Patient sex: M
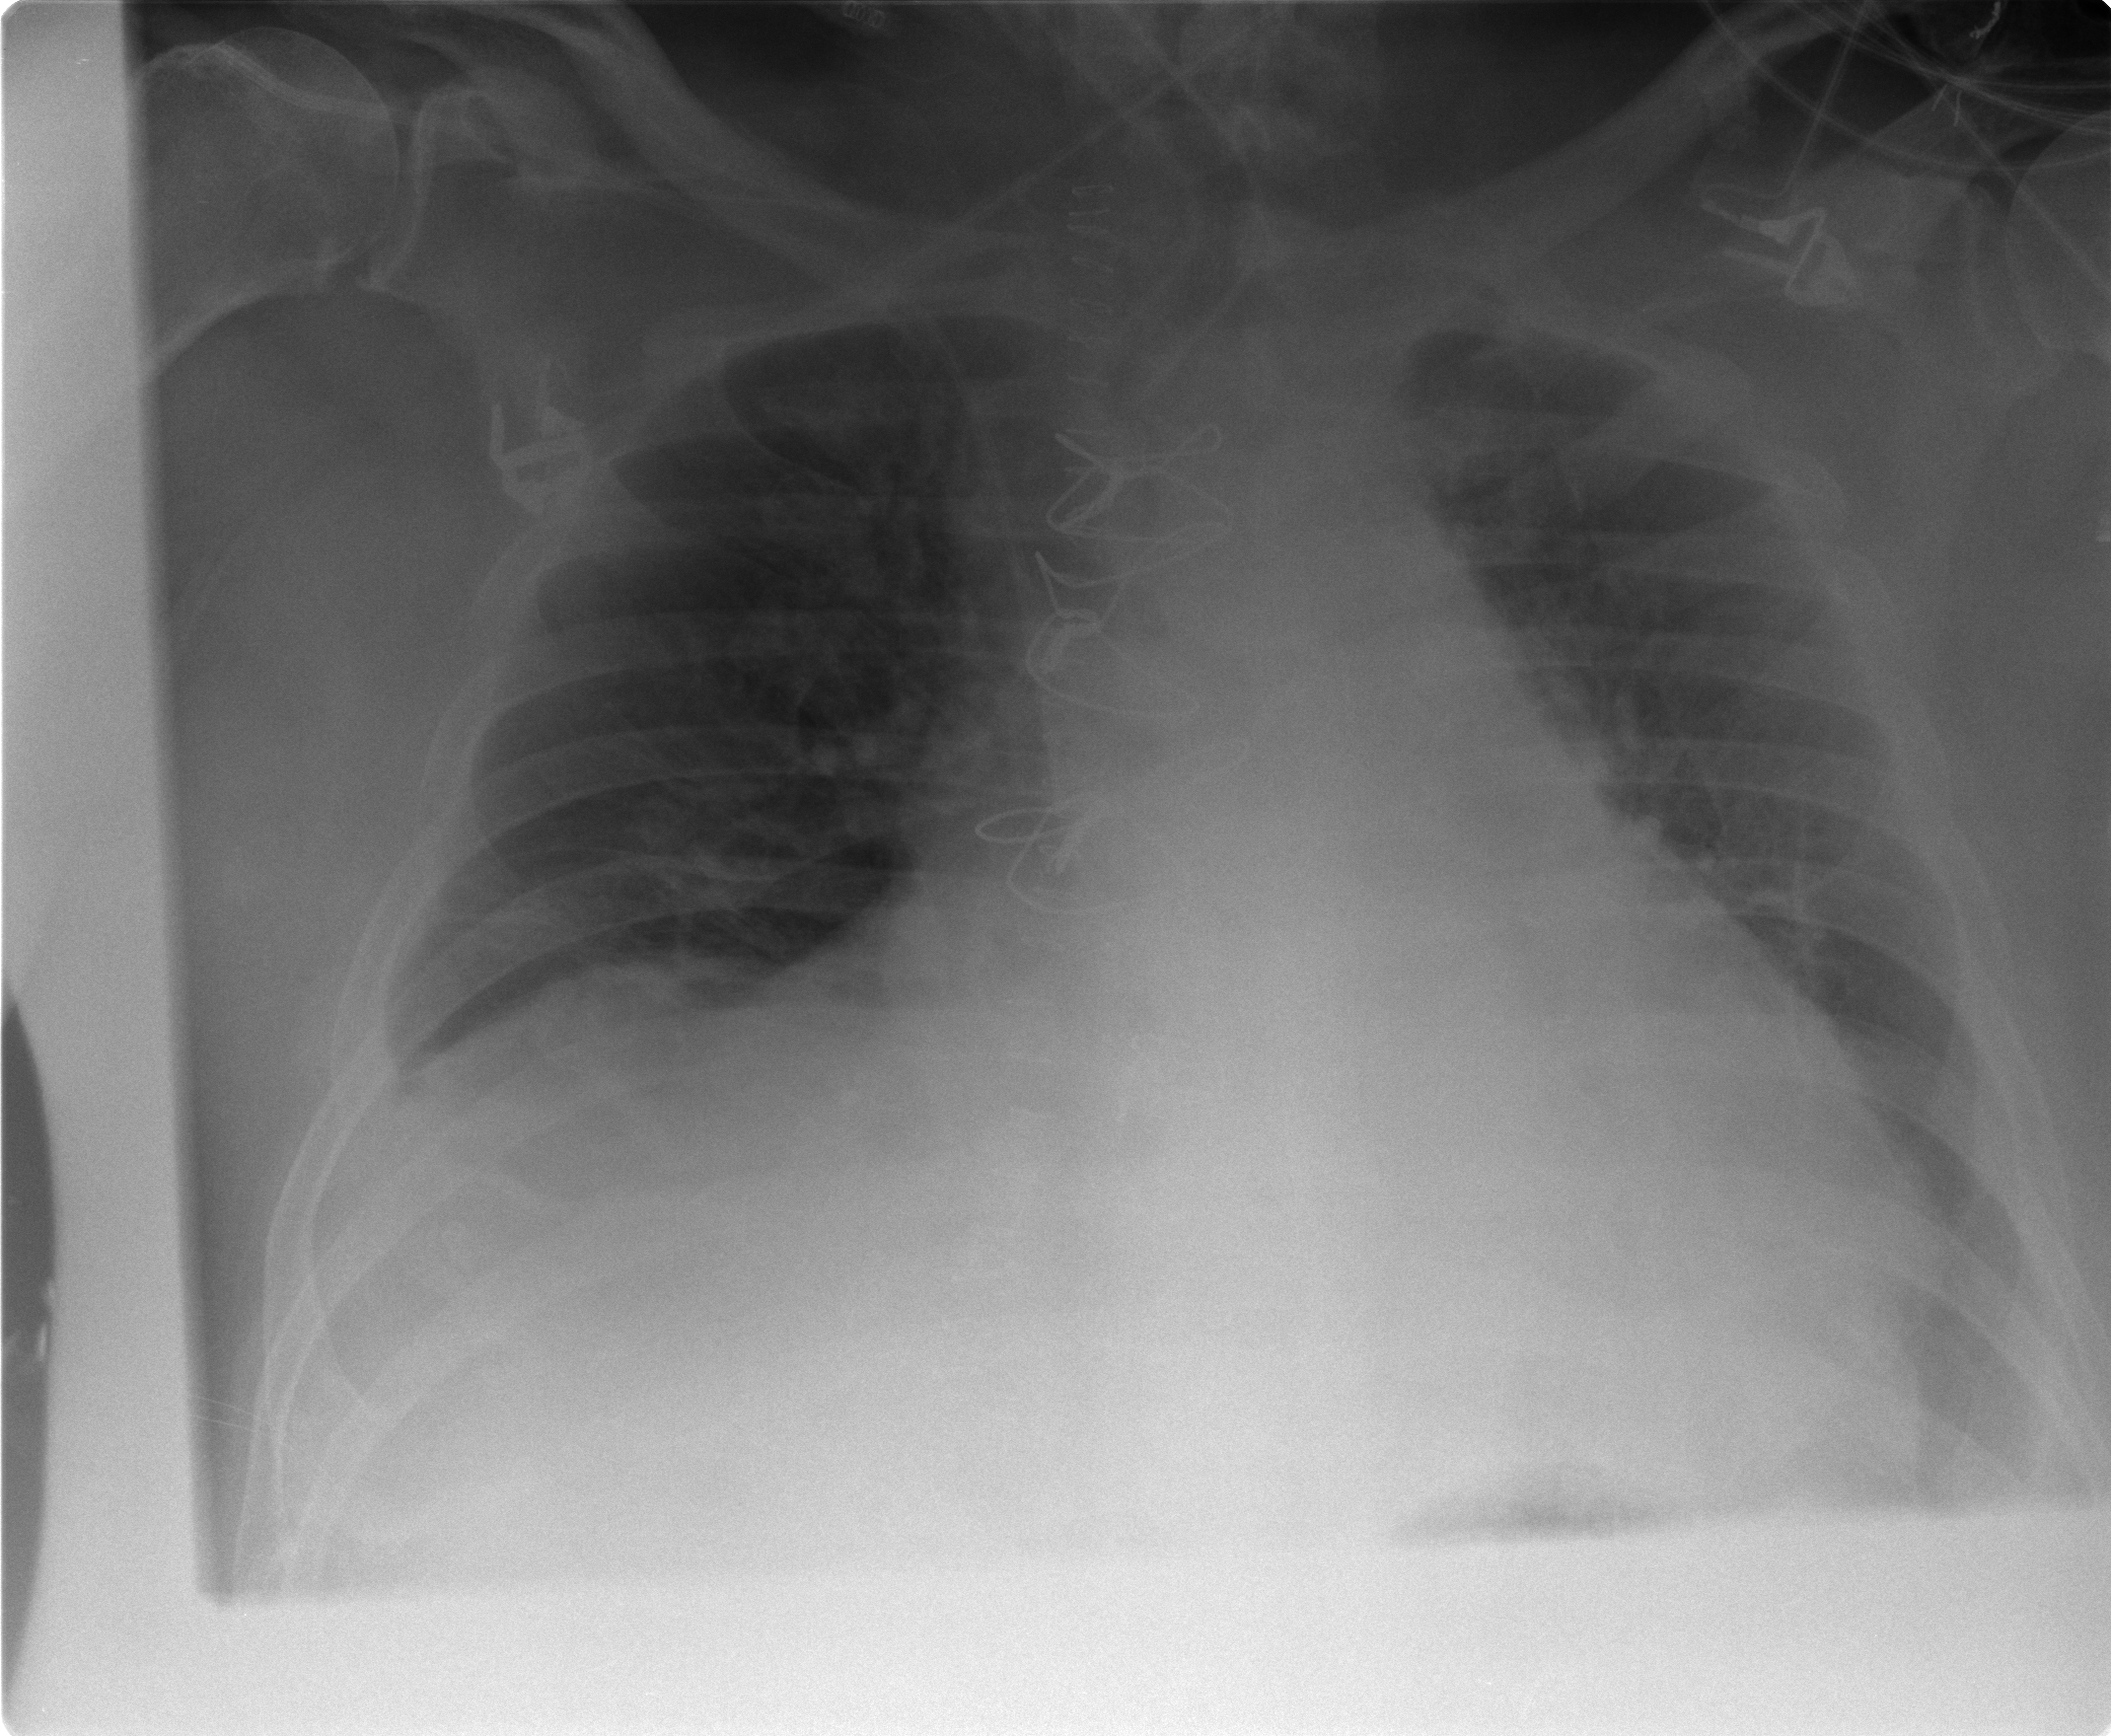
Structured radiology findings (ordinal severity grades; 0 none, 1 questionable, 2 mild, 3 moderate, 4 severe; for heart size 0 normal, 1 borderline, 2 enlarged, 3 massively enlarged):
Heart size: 2
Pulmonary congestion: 2
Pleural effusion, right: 2
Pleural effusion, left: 2
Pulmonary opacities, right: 0
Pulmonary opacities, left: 1
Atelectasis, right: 2
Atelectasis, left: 2